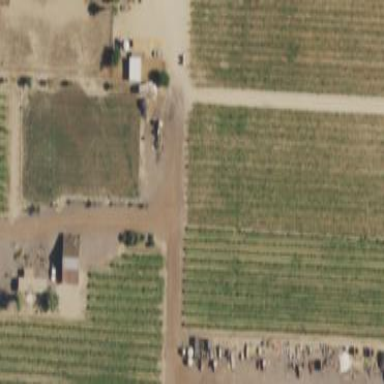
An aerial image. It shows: Vineyard.